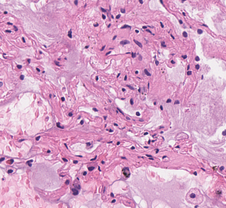
Tumor epithelial tissue: no
Tumor-associated stroma tissue: no
Normal tissue: yes